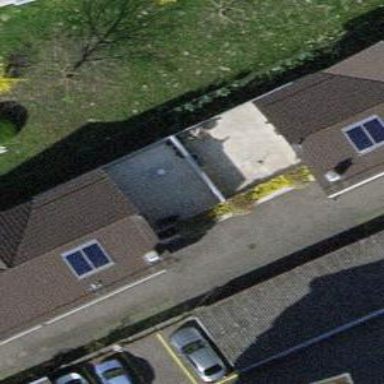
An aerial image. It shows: Group of garages.